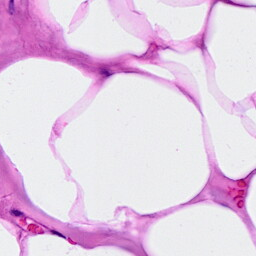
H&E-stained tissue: Breast